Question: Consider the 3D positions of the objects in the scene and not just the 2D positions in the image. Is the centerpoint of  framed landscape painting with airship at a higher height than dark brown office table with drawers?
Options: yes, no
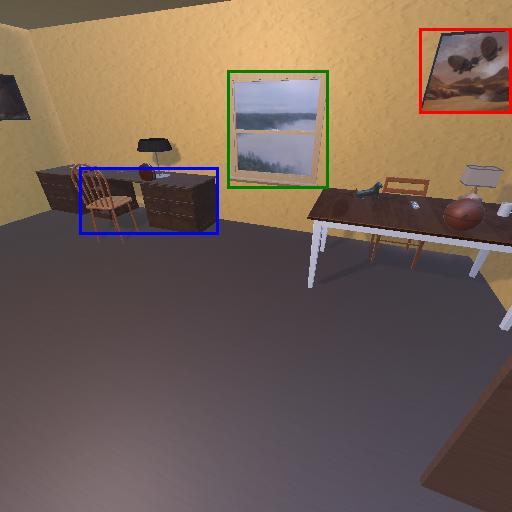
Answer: yes